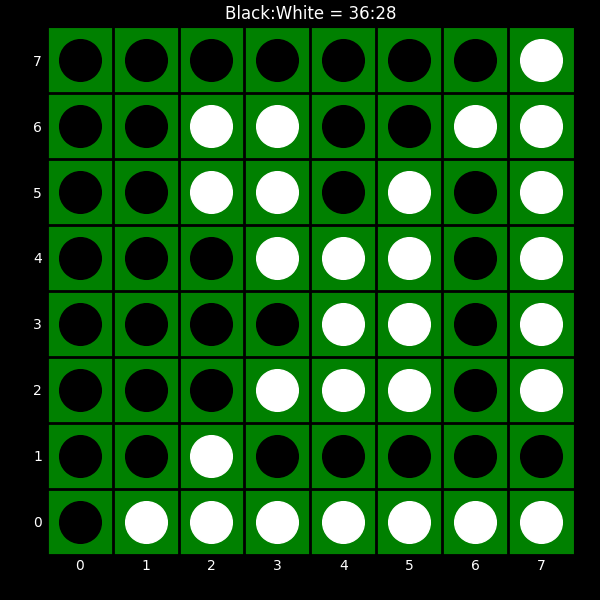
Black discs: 36
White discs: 28